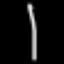
Label: fork